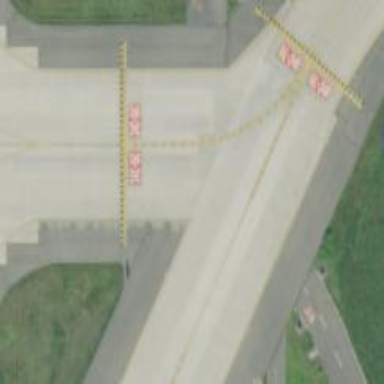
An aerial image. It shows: View of taxiway at the airport.